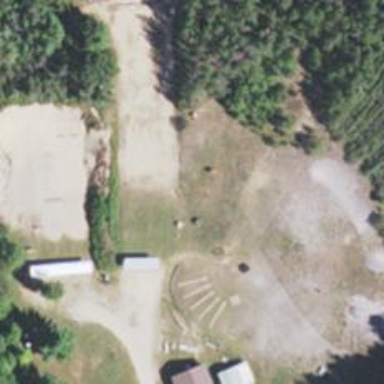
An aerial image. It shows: Shooting range on leisure land pitch.